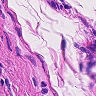
Metastatic tissue present: no